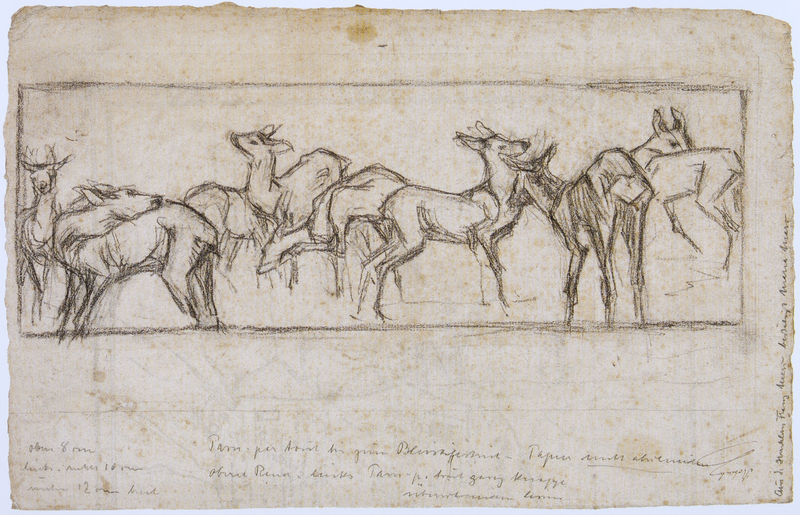
Titel: Rehe im Walde (Rehfries)
Künstler: Franz Marc
Standort: München
Institution: Staatliche Graphische Sammlung
Schlagwörter: gruppe, bewegung, grau, hell, köpfe, ohr, rücken, schwarz, skizze, weiss, zeichnung, tier, tiere, expressionismus, menge, augen, rahmen, hals, auge, blatt, ohren, pferd, beine, huf, schwanz, sprung, bein, hintern, schrift, papier, ecke, studie, rudel, abstrakt, grafik, graphik, schattierung, schattierungen, herde, linien, querformat, wild, einfach, spielen, face, spiel, alter, kohle, viele, schraffur, schraffuren, noir, illustration, schwarzweiß, text, bleistift, kohlezeichnung, fleck, studien, ecken, flecken, fries, karte, hirsch, hirsche, kitz, reh, rehe, eck, springen, dos, sieben, skizzenbuch, sechs, geweih, schwind, äsen, strecken, foret, handschrift, beschreibung, kratzen, profil, signature, reiseskizze, croquis, esquisse, dessin, inscription, handschriftlich, vorstudie, franz marc, marc, franz, mouvement, sprünge, biches, bleistiftskizze, faon, frans, franz mark, fusain, mark, rehfries, rehherde, schfift, tierleiber, tierstudien, jucken, animaux, crayon, mine, traits, sauvage, groupe, animal, etude, posture, feuille, frise, de vinci, rectangle, page, écriture, konturen, cadre, carnet, troupeau, vie, decomposition, brouter, paitre, biche, moritz schwind, notes, jouer, pattes, parchemin, oreilles, meute, hinterhuf, daims, annotation, bleidift, kontur, annotations, dessin preparatoire, rute, rut, bambi, gestuelle, gestuel, frénésie, sanguin, cerfs, cerf, disney, elan, chevreuil